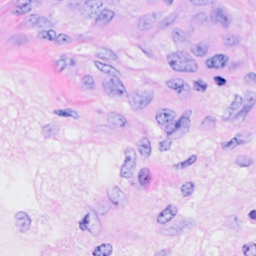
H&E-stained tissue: Breast